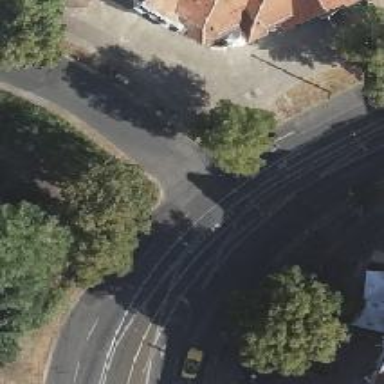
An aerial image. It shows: Unmarked crossing on asphalt footway.